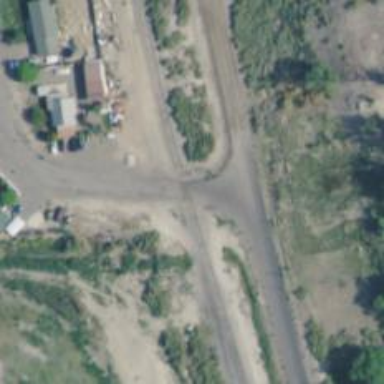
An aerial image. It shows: Stop road.